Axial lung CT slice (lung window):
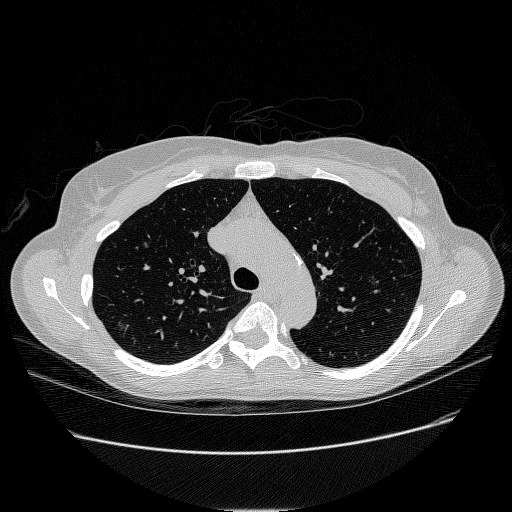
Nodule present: yes
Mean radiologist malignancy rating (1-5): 4